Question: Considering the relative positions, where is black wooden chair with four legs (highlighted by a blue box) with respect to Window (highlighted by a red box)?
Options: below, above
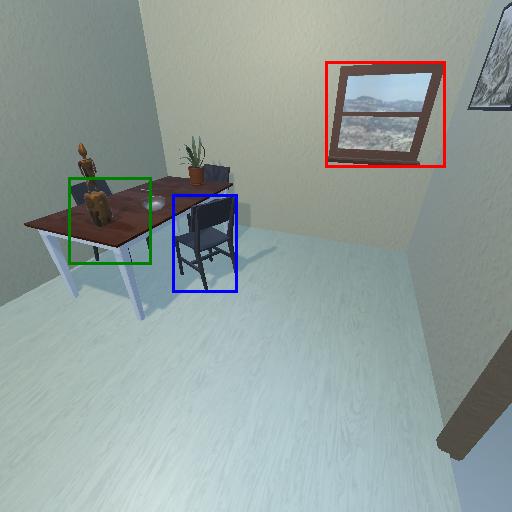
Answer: below